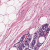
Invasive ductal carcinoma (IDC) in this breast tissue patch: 0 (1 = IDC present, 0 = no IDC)